Question: In a CUDA kernel I need to find a key which is mapped to the threadIdx.
The mapping can look like this:
> key -> threadIdx0 -> {0,1,2,3,4}1 -> {5,6,7}2 -> {8,9,10}...
Each key 'k_i' is mapped to 'n_i' (varying, arbitrary 'n_i' with 'n_i>0' ) threads.
The key will be used to retrieve the corresponding value in a global array. This value is then used in the subsequent calculations in this kernel.
The mapping can be plotted as a piecewise constant function:

The number of keys is not limited to 3 (this is only an example!) and only known at runtime, as well as respective "width" of each key.
How can I find out the corresponding key in the CUDA kernel?
I thought of the following two alternatives:
1. using a binary search inside the kernel (memory efficient)
2. precomputing the mapping for each threadIDx, then launching the kernel (runtime efficient) 0 0 0 0 0 1 1 1 2 2 2 ...
Is there a better way to achieve this?
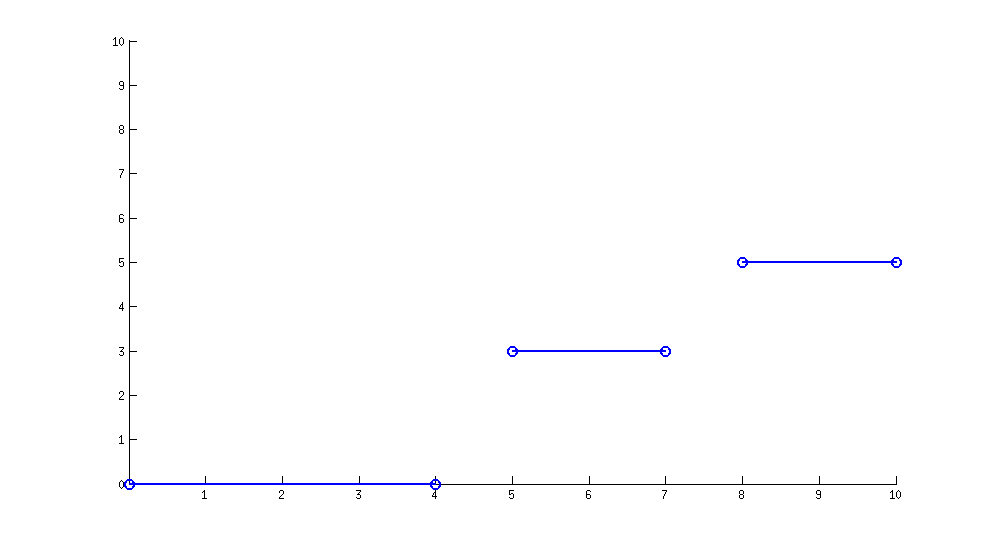
Answer: There is another algorithm that gives you something median in terms of memory- and runtime-efficiency:
Assume the total number of threads is 'N'. Let's take number 'M' that is close to 'sqrt(N)' and divide all threads into groups by 'M' thread each (the last one will be incomplete). Now, precalculate key only for first thread in each group (their idxes will be '0', 'M', '2M' and so on). It gives us 'O(sqrt(N))' memory asymptotics.
Now, in kernel, we can easily find index of current group ('groupIdx = threadIdx / M') and next group ('groupIdx + 1'). For each of them we know pre-calculated keys 'key[groupIdx]' and 'key[groupIdx + 1]'. Now you can do BS, but take '[key[groupIdx]; key[groupIdx + 1]]' segment for search instead of '[1; MAX_KEY_VALUES]'.